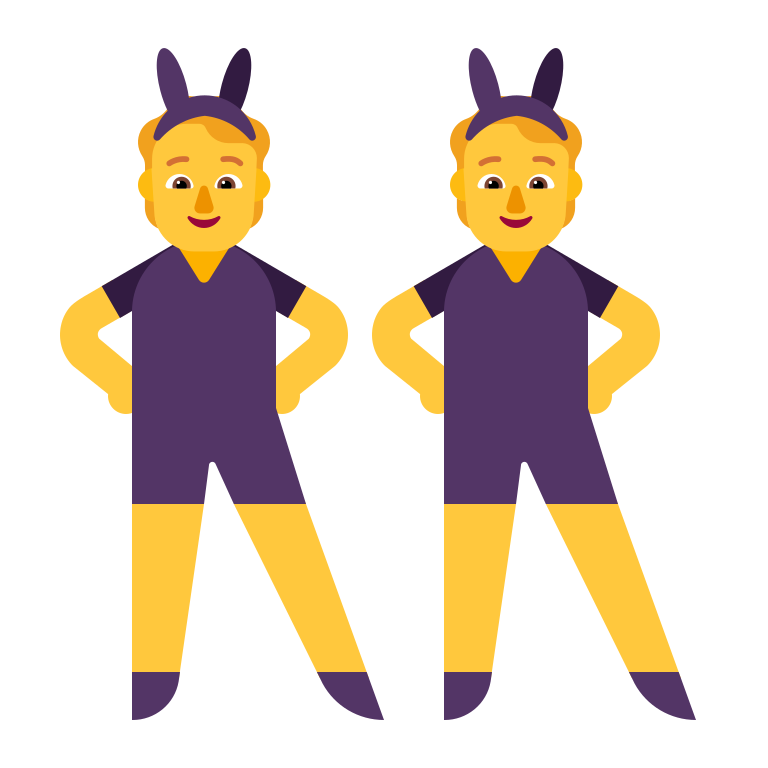
person with bunny ears flat default